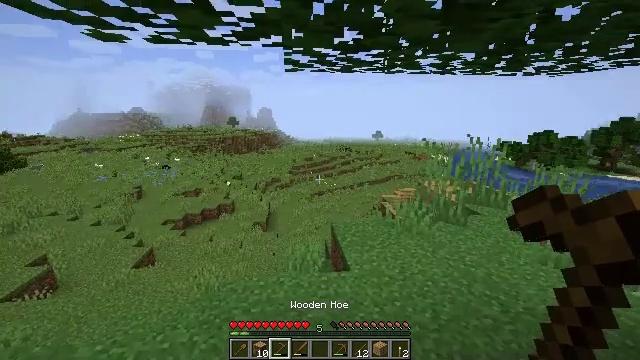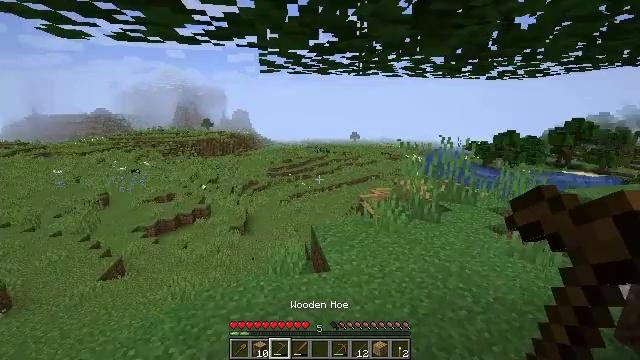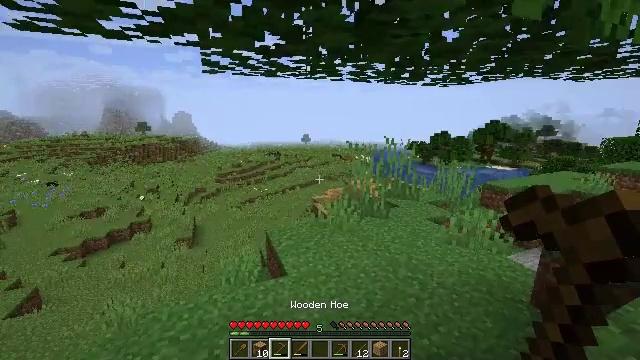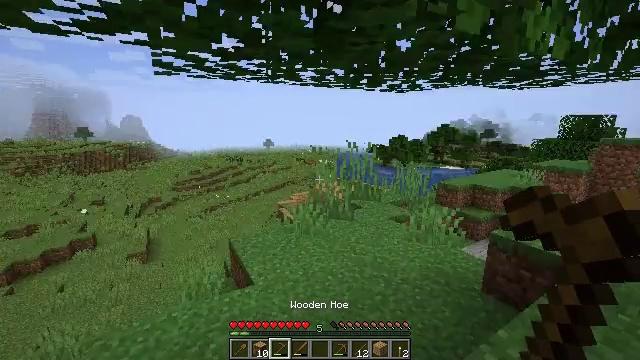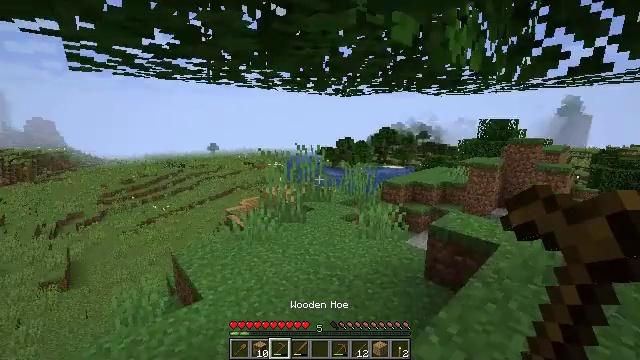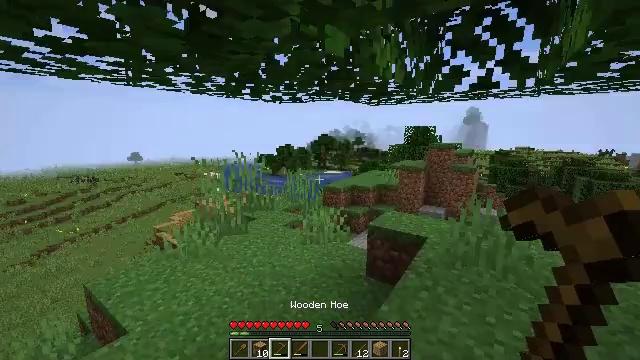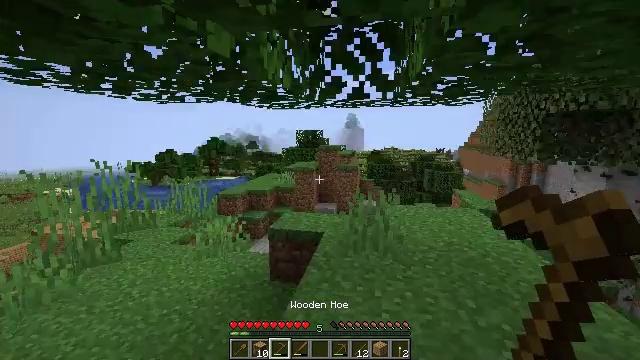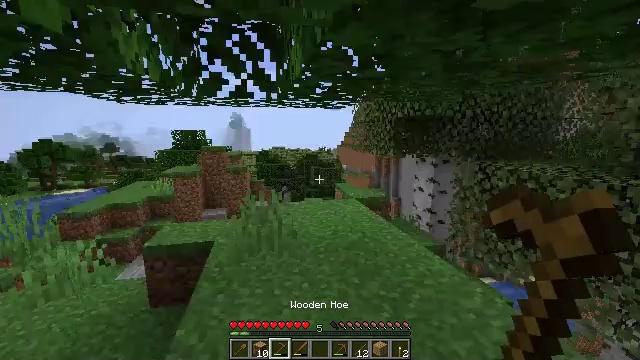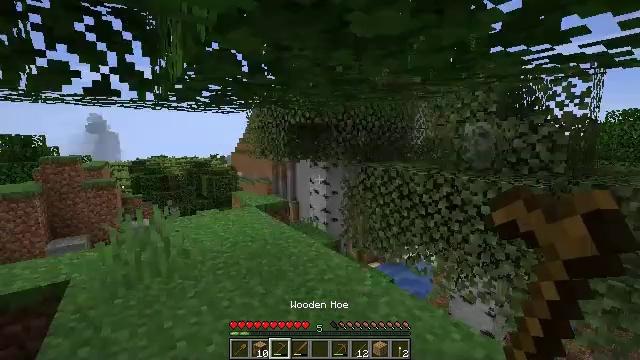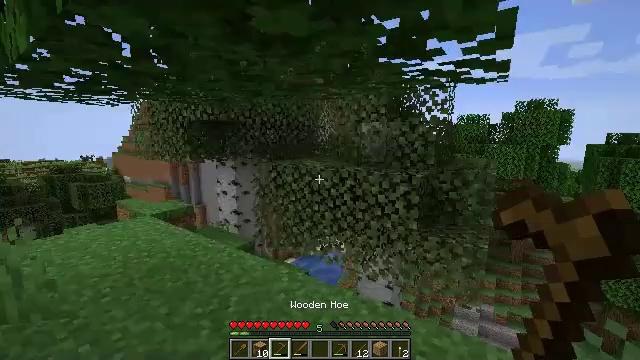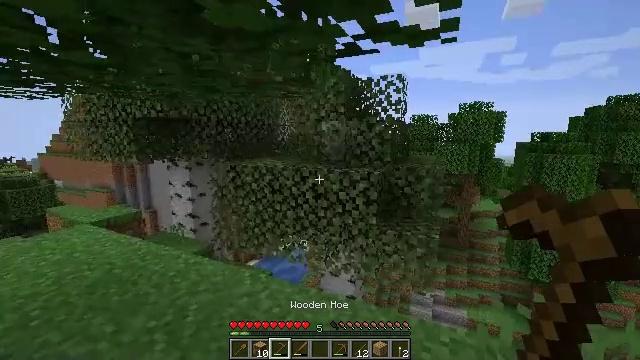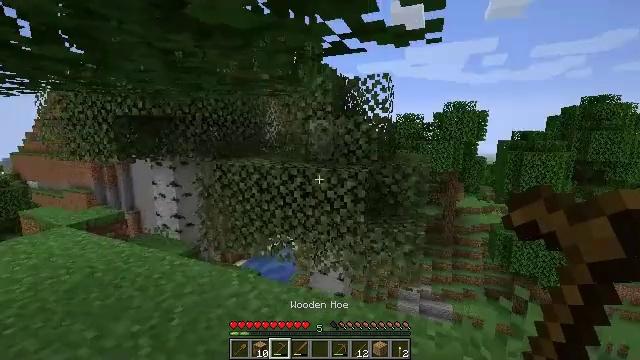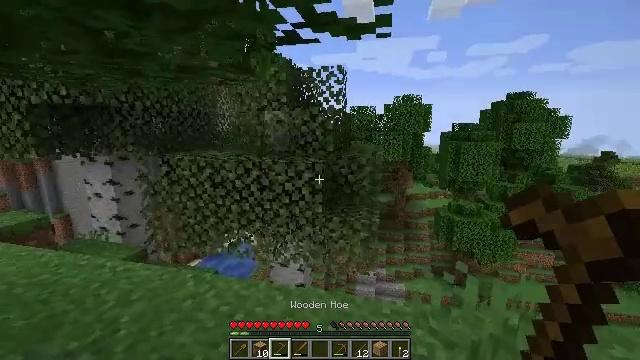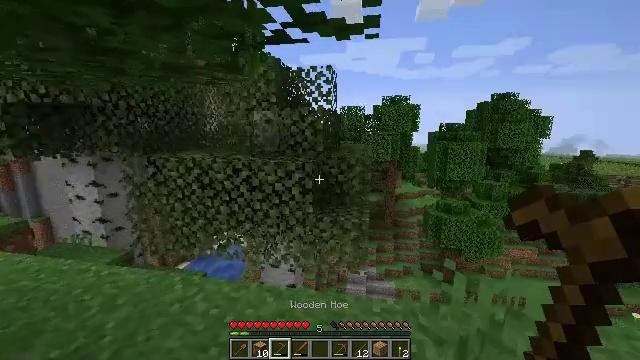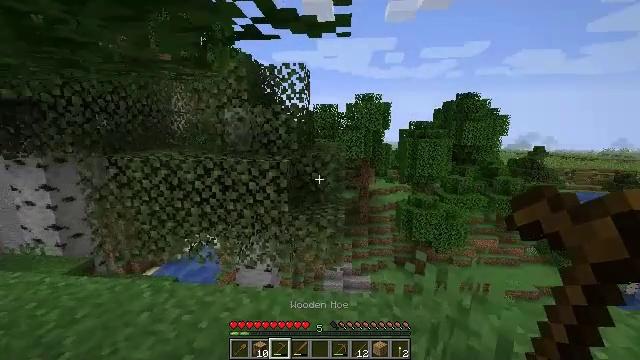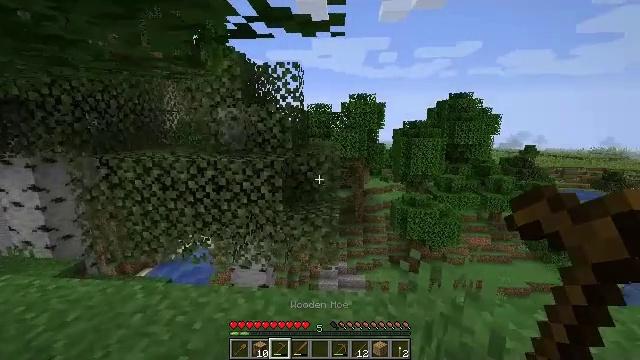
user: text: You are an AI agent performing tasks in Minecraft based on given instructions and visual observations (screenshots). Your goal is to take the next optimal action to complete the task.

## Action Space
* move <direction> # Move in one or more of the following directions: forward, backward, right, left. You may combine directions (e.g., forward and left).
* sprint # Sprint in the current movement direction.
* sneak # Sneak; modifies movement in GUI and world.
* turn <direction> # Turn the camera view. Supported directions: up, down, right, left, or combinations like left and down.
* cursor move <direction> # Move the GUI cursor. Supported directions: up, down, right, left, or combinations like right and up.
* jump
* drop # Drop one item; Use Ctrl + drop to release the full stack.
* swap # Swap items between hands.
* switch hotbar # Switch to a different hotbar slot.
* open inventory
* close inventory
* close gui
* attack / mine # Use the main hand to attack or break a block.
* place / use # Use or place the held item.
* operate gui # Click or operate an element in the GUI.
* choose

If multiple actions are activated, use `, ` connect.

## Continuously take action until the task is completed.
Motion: motion action
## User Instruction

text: Use your axe to get birch logs.
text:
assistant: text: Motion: turn right
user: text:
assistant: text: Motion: turn right
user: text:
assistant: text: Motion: turn right
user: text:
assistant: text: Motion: turn right
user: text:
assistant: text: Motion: turn right and up
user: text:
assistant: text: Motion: turn right
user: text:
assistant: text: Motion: turn right
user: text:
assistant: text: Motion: turn right and up
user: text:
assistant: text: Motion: turn right
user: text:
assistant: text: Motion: turn right
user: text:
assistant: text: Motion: turn right
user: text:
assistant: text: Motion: turn right and down
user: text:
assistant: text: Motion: turn right
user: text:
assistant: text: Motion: turn right
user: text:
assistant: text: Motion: turn right
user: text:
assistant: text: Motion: no_op
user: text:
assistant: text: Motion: turn right
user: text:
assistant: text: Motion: turn right and down
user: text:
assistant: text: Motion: turn right and down
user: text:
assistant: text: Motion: turn right and down
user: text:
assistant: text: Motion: turn right and down
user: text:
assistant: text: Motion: no_op
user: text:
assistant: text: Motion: turn right and down
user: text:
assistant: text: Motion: turn right and down
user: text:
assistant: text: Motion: no_op
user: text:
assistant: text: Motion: no_op
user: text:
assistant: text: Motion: no_op
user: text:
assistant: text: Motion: no_op
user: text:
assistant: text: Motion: no_op
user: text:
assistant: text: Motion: no_op